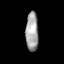
Tissue: prostate
Cell type: T cells
Senescence score: 0.6836
Nuclear area (px): 487
Mean DAPI intensity: 161.854